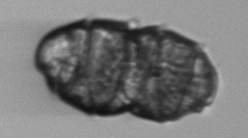
Label: Margalefidinium